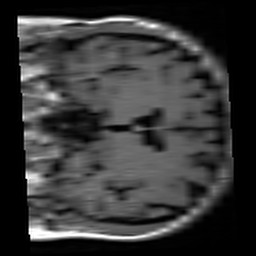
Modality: T1w
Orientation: coronal
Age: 25
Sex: female
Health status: healthy
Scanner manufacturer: siemens
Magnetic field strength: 3 T
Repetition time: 4.1 s
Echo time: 0.0085 s